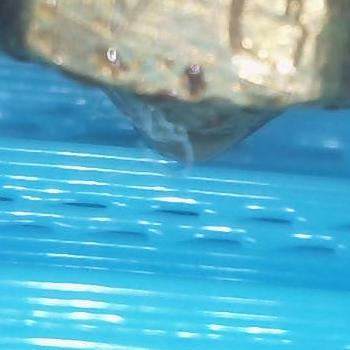
Flow rate: 89%